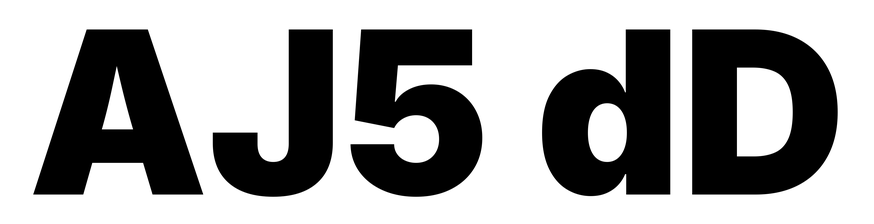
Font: Inter_Black